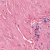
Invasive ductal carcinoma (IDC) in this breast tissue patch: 0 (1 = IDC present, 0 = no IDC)